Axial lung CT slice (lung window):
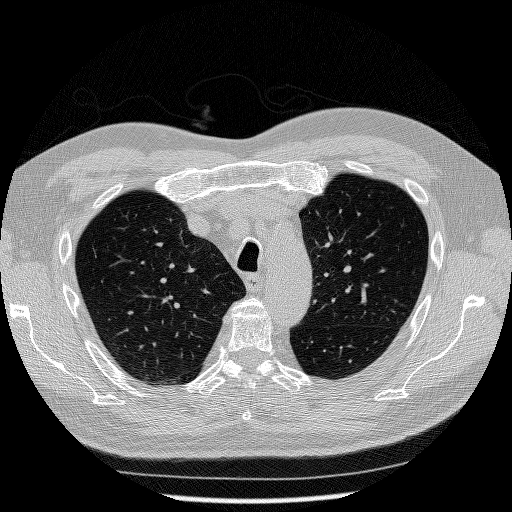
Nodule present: no